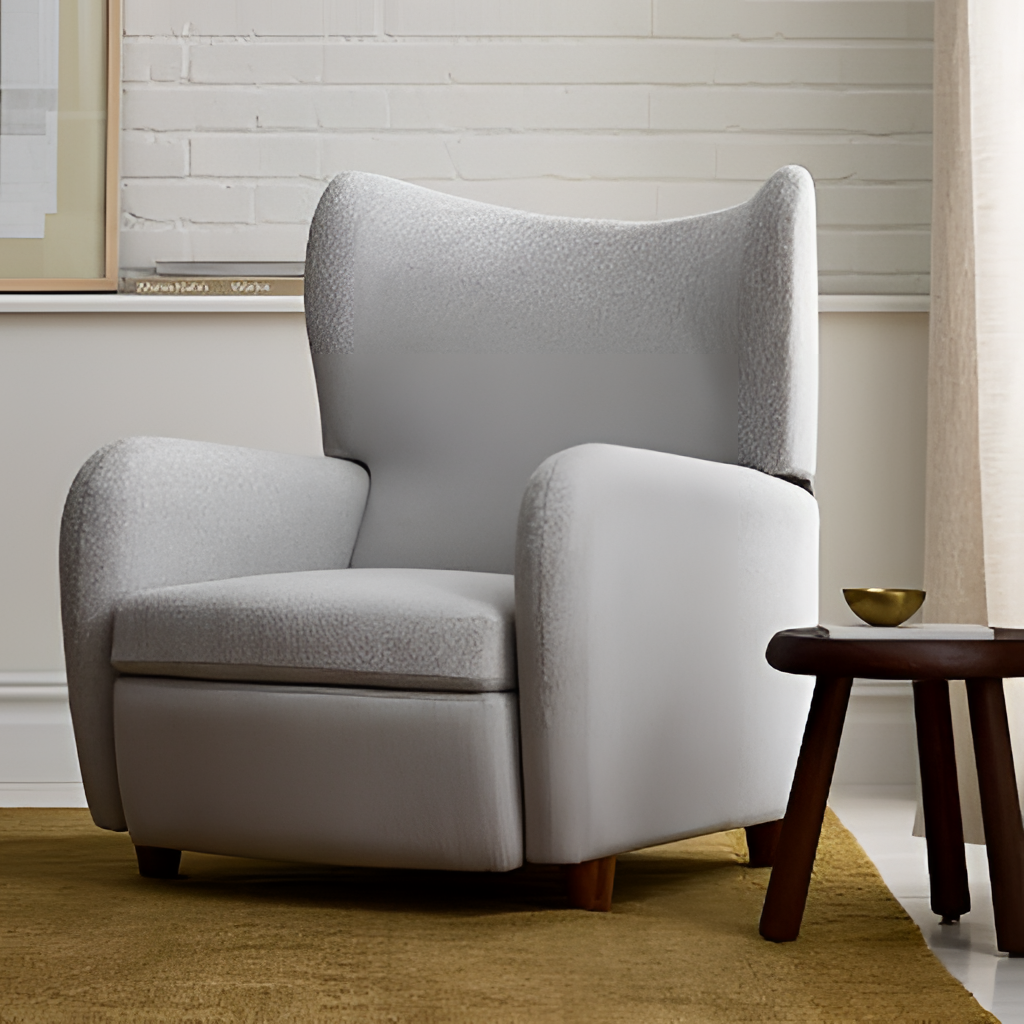
living room, gray fabric armchair, carpet flooring, with plain pattern, brick wallpaper, with solid pattern, modern